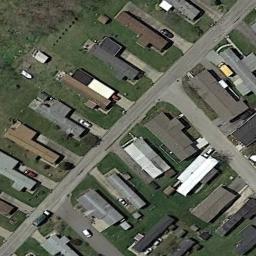
Label: residential